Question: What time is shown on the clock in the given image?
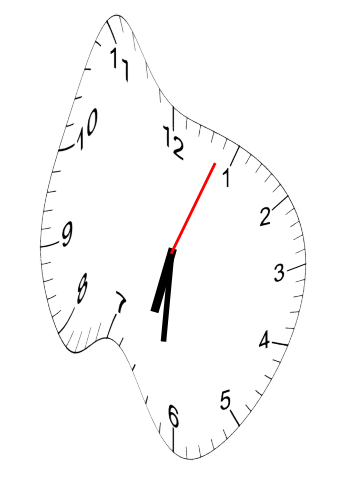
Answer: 06:31:04